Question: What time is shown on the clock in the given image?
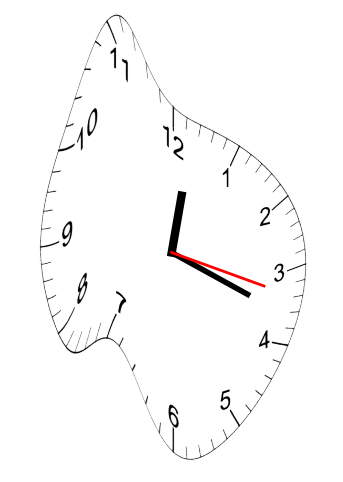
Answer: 12:18:17